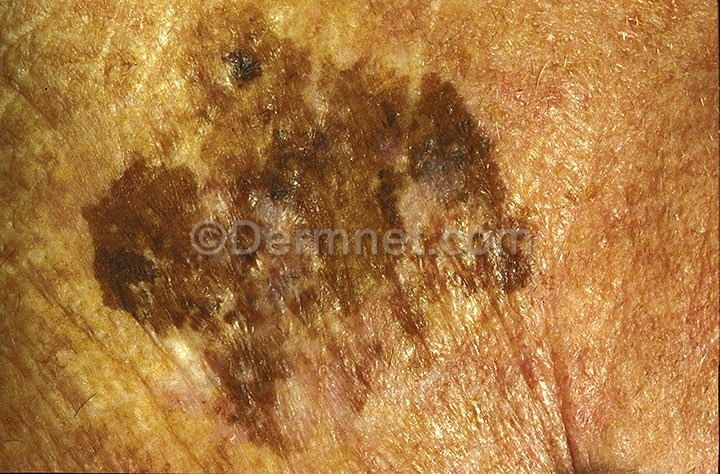
Disease: Melanoma Skin Cancer Nevi and Moles